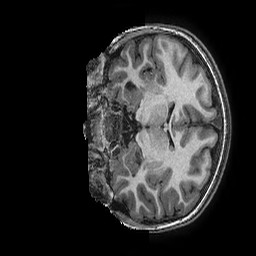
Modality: T1w
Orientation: coronal
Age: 9
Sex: female
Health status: ill
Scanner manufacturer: ge
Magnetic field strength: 3 T
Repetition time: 0.0077 s
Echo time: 0.003436 s